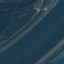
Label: River